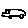
Label: car